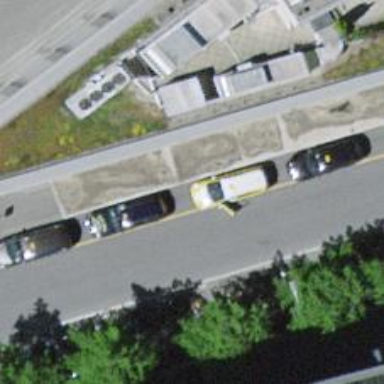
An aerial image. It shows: Taxi stand.